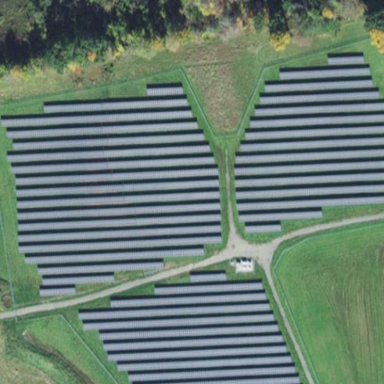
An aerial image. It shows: Solar power plant with photovoltaic technology. The plant produces electricity and is surrounded by fence.